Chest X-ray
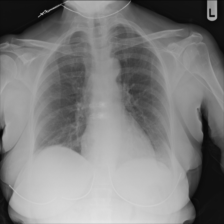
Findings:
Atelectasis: negative
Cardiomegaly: negative
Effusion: negative
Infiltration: negative
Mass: negative
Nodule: negative
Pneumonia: negative
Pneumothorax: negative
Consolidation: negative
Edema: negative
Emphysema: negative
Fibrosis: negative
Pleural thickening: negative
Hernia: negative